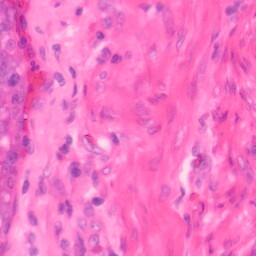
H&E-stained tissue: Colon